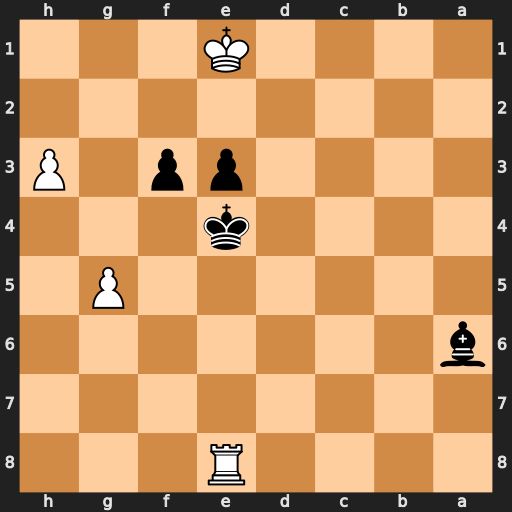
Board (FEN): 4R3/8/b7/6P1/4k3/4pp1P/8/4K3
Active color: b
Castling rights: -
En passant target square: -
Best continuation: Kf4 Rf8+ Kg3 Rxf3+ Kxf3